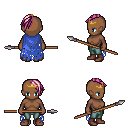
a pixel art fantasy rpg character, female body template, human, dark skin, blue tattered cape, teal pants, pink long mohawk hairstyle, gold tiara, brown shoes, spear, four views (front, back, left, right), 2x2 character sprite sheet, small pixel art, hard edges, no anti-aliasing